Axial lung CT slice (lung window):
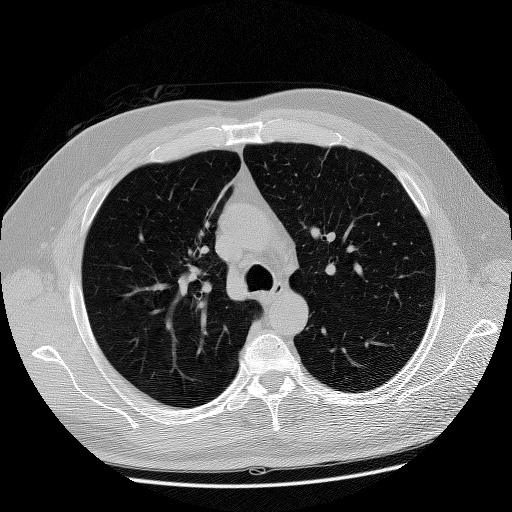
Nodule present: no